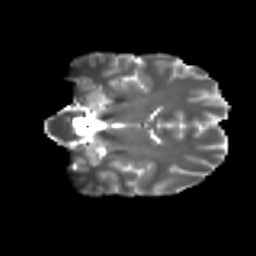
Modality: T2w
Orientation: coronal
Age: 28
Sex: male
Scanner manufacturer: ge
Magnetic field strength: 3 T
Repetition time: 7.8 s
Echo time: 0.0606 s